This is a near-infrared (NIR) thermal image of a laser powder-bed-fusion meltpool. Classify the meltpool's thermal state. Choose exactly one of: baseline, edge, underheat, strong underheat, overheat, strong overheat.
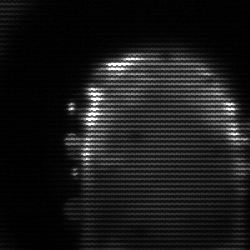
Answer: baseline